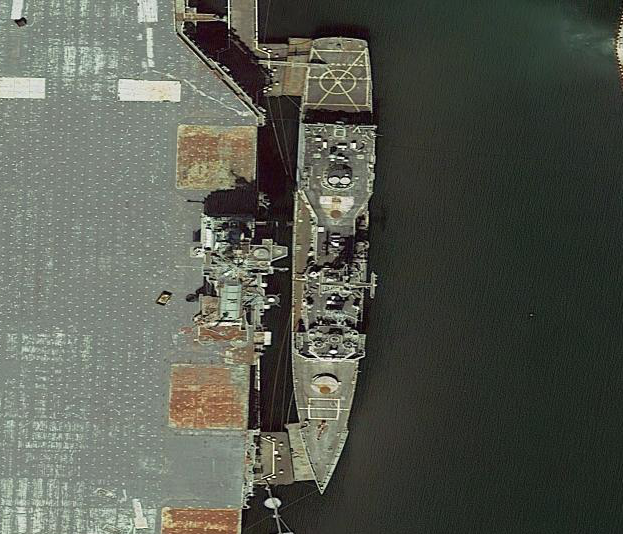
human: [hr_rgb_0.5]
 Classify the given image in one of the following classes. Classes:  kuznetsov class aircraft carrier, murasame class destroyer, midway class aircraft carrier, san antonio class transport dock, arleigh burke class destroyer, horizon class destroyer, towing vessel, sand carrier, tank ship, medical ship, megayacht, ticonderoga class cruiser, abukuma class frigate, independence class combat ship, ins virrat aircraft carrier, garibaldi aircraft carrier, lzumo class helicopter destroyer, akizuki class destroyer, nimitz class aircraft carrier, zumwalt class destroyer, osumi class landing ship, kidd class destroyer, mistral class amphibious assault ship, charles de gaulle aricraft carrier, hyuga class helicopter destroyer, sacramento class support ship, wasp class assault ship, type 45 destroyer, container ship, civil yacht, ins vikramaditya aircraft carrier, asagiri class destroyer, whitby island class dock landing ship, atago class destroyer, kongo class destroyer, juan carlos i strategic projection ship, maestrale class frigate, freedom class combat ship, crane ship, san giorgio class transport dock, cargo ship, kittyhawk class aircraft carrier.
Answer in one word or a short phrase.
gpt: Ticonderoga class cruiser